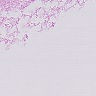
Metastatic tissue present: no